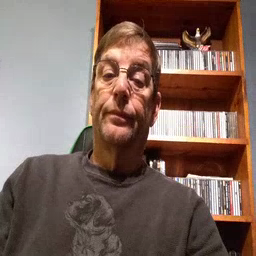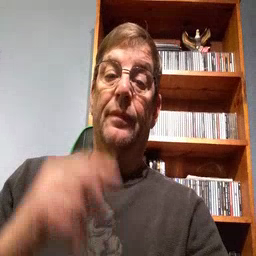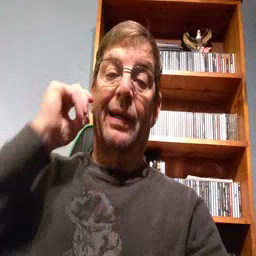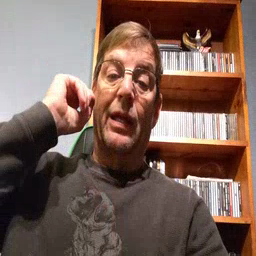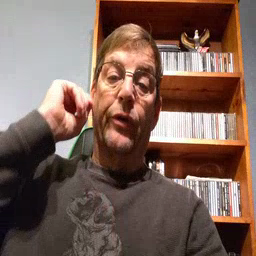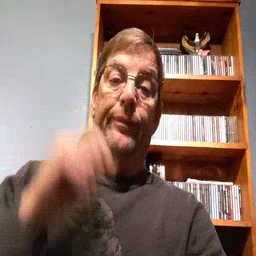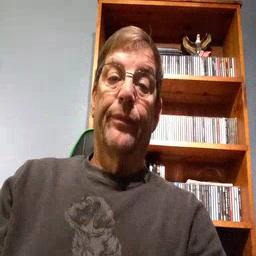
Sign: ear